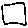
Label: square